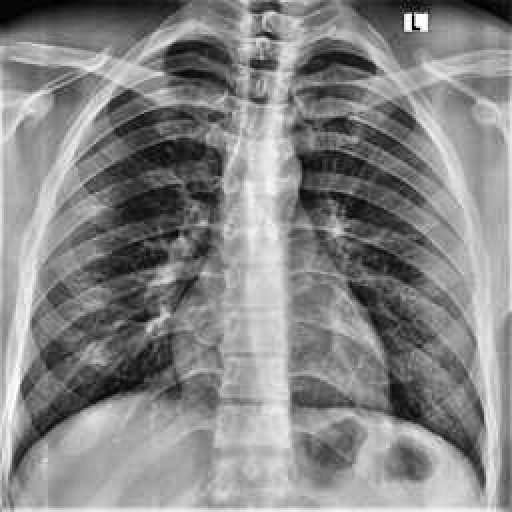
Finding: NORMAL